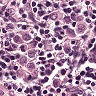
Metastatic tissue present: yes